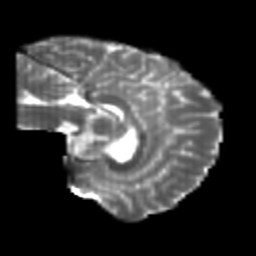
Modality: T2w
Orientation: sagittal
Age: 21
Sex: female
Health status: healthy
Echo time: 0.074 s